Field crop: tomato
Growth stage: 2
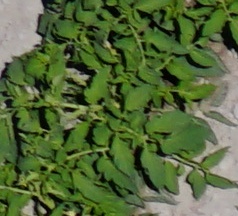
Species: tomato